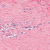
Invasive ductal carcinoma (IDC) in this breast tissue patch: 0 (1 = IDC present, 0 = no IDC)